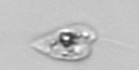
Label: Amoeba